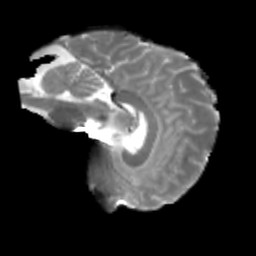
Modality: T2w
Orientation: sagittal
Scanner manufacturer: siemens
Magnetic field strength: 3 T
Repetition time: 4 s
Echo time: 0.0594 s